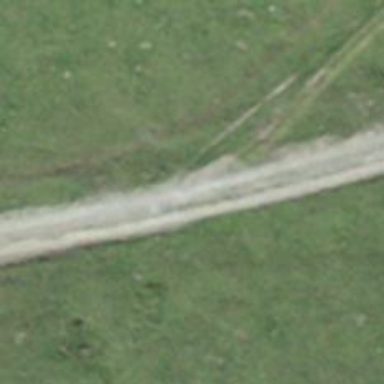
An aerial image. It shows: Gravel track with grade3 tracktype.